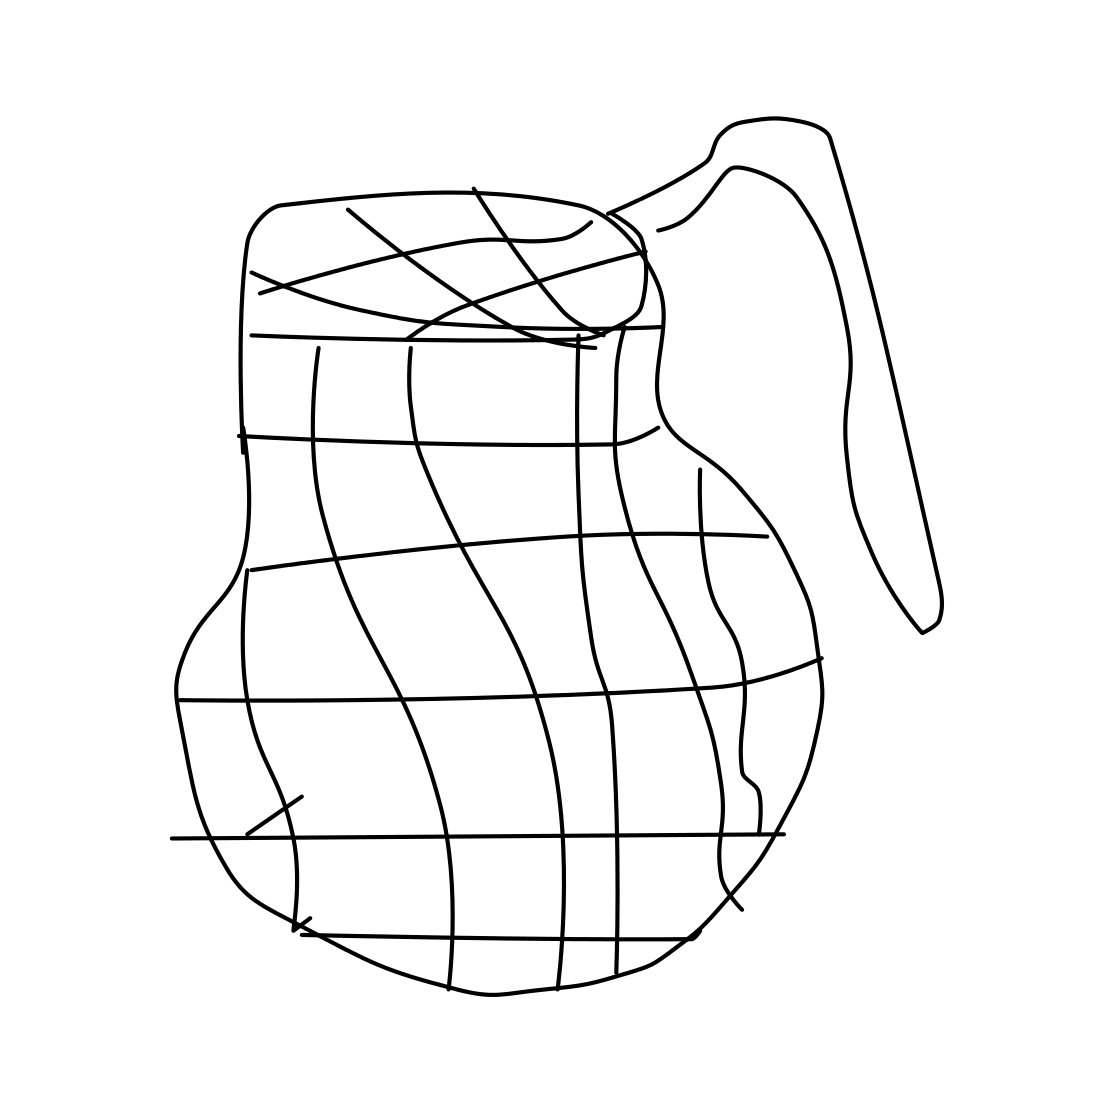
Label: grenade